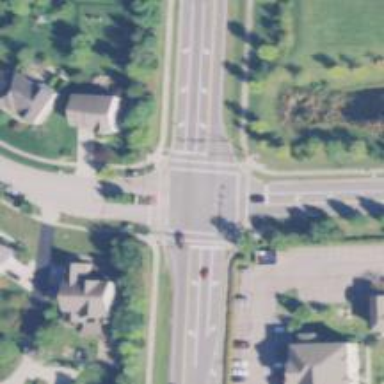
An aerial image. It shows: Footway crossing with zebra markings and lines.